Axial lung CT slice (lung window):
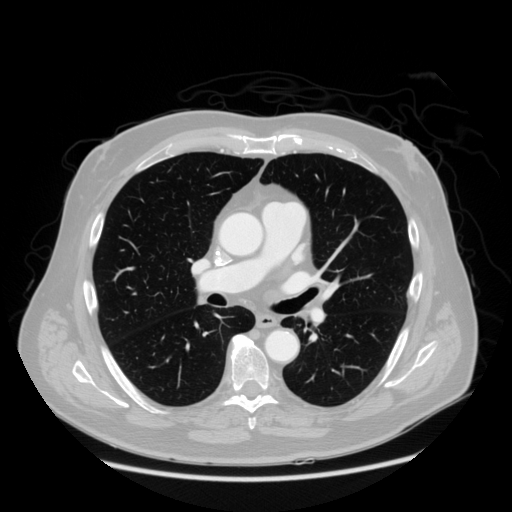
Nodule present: no